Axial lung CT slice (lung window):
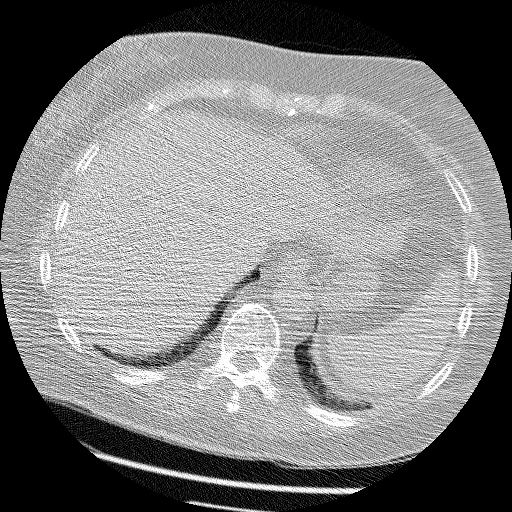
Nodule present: no